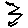
Label: zigzag